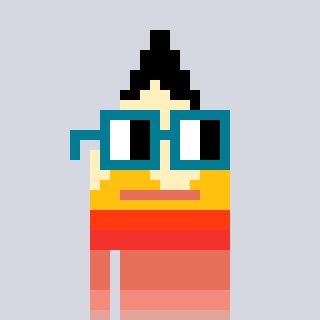
a pixel art character with square dark green glasses, a pencil-shaped head and a grayscale-colored body on a cool background